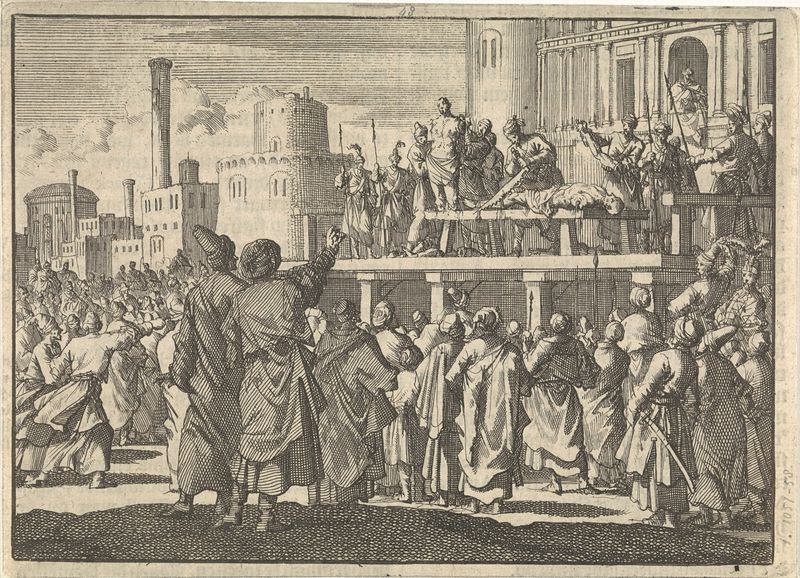
Titel: Sultan Murat IV laat van twee mannen armen en benen afhakken omdat zij hadden gerookt, ca. 1630
Künstler: Jan Luyken
Standort: Amsterdam
Institution: Rijksmuseum
Schlagwörter: weiß, menschen, stadt, schwarz, säule, schloss, henker, hinrichtung, mord, tod, tot, gewänder, zuschauer, grafik, schattierung, soldaten, krank, burg, moschee, orient, palast, schwarz weiß, radierung, stich, volk, rom, säge, mittelalter, marktplatz, märtyrer, opfer, speer, dürer, kupferstich, arabien, marokko, rundbau, folter, proklamation, mauren, kampfgetümmel, mor, samarkant